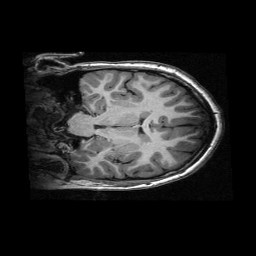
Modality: T1w
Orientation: coronal
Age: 13
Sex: male
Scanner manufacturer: siemens
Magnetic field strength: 3 T
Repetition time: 2.3 s
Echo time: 0.00336 s